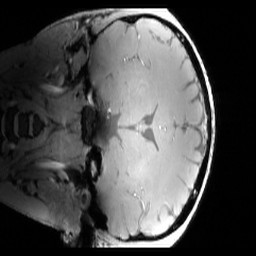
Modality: T1w
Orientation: coronal
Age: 28
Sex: male
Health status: healthy
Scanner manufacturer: siemens
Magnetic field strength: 7 T
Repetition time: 4.3 s
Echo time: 0.00227 s